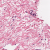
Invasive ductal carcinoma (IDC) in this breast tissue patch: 0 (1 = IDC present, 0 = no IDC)